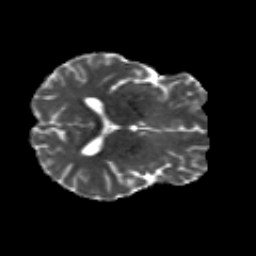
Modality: MD
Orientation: axial
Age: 22
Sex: male
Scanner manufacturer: siemens
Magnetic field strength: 3 T
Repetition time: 8.8 s
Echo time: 0.085 s